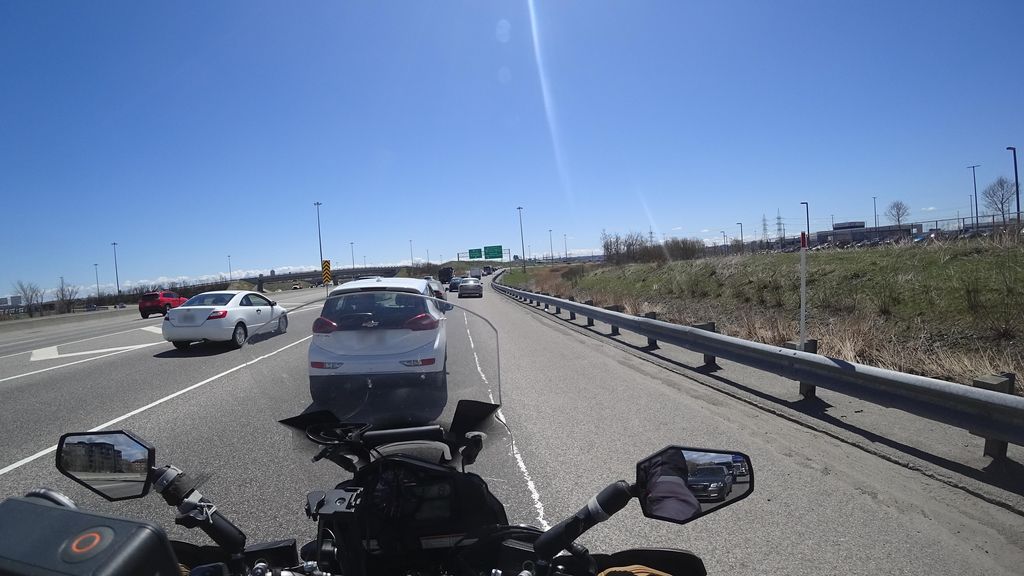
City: quebec_city